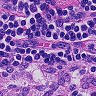
Metastatic tissue present: no